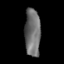
Tissue: skin
Cell type: Epithelial cells
Senescence score: 0.89
Nuclear area (px): 733
Mean DAPI intensity: 110.056